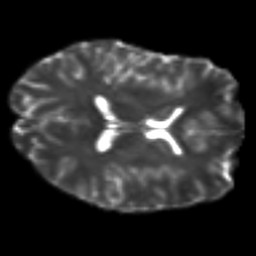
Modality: T2w
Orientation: axial
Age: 21
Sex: male
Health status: healthy
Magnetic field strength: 3 T
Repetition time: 9 s
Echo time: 0.093 s